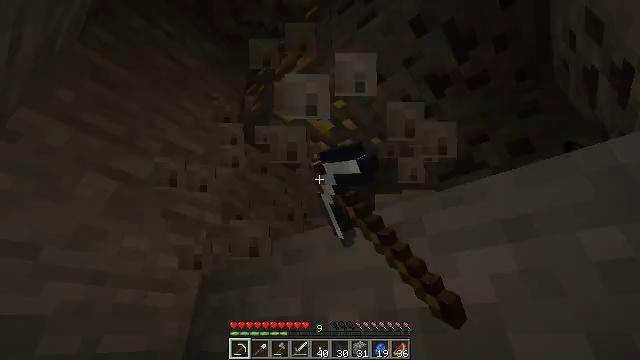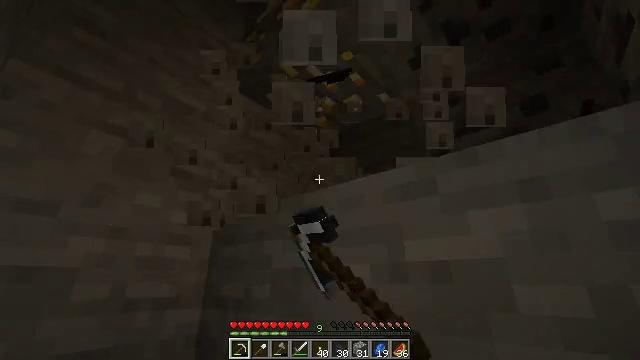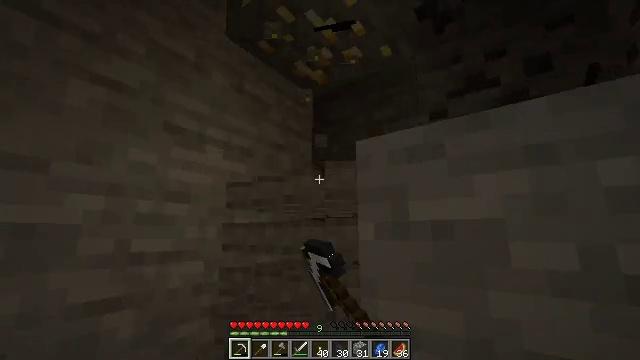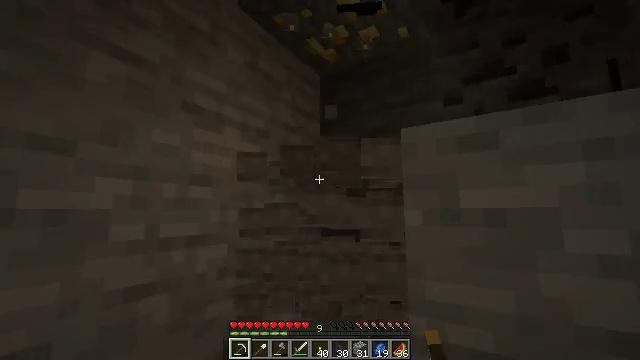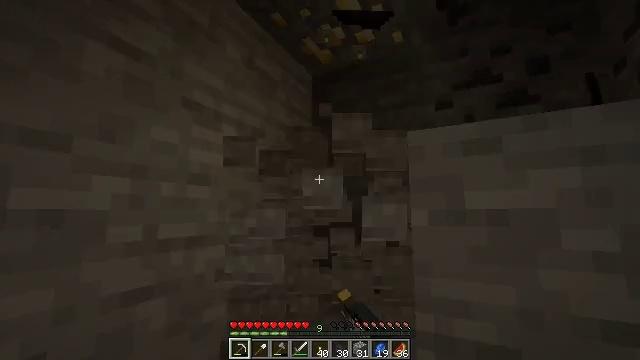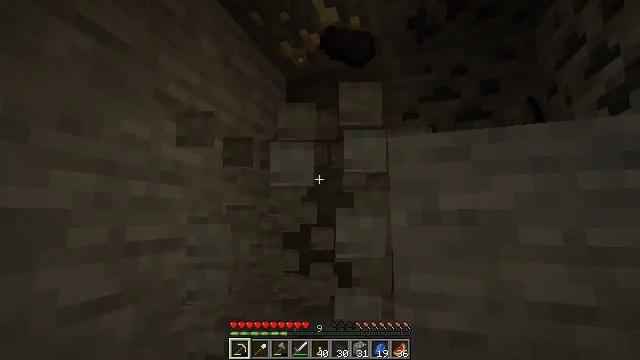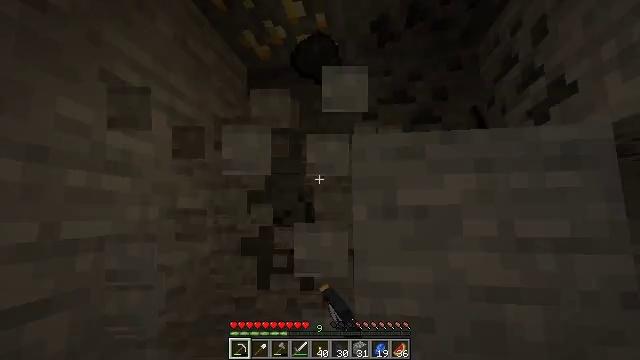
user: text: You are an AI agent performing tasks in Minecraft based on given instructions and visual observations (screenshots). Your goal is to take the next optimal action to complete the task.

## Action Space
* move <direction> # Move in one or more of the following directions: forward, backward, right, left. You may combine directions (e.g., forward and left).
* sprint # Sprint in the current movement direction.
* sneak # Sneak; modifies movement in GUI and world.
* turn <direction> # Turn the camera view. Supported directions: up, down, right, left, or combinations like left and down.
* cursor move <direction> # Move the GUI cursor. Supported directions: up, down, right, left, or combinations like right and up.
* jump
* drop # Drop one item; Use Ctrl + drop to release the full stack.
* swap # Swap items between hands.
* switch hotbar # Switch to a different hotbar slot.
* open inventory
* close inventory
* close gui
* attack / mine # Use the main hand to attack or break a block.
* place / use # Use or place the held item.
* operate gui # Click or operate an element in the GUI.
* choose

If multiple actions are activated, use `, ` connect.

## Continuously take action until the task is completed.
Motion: motion action
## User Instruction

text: Get rid of the infested stone.
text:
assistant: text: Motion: move left, turn down, attack / mine
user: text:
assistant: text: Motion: move left, turn right and down, attack / mine
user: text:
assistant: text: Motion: move left, turn right and down, attack / mine
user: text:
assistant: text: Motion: turn right, attack / mine
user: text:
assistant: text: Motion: turn right, attack / mine
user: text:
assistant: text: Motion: turn right, attack / mine
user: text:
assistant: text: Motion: attack / mine